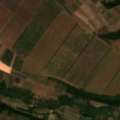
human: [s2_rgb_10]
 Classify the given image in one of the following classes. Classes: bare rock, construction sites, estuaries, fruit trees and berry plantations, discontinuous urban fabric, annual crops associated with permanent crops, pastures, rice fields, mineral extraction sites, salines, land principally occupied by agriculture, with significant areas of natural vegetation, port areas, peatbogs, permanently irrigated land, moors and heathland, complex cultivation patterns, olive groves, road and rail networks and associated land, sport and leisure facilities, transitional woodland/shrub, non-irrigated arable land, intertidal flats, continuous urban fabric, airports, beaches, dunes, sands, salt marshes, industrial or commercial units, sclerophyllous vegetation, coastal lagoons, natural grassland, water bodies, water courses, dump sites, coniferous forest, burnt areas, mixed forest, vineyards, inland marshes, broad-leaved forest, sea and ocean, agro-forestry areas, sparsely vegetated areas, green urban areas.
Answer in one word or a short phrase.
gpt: non-irrigated arable land, vineyards, complex cultivation patterns, land principally occupied by agriculture, with significant areas of natural vegetation